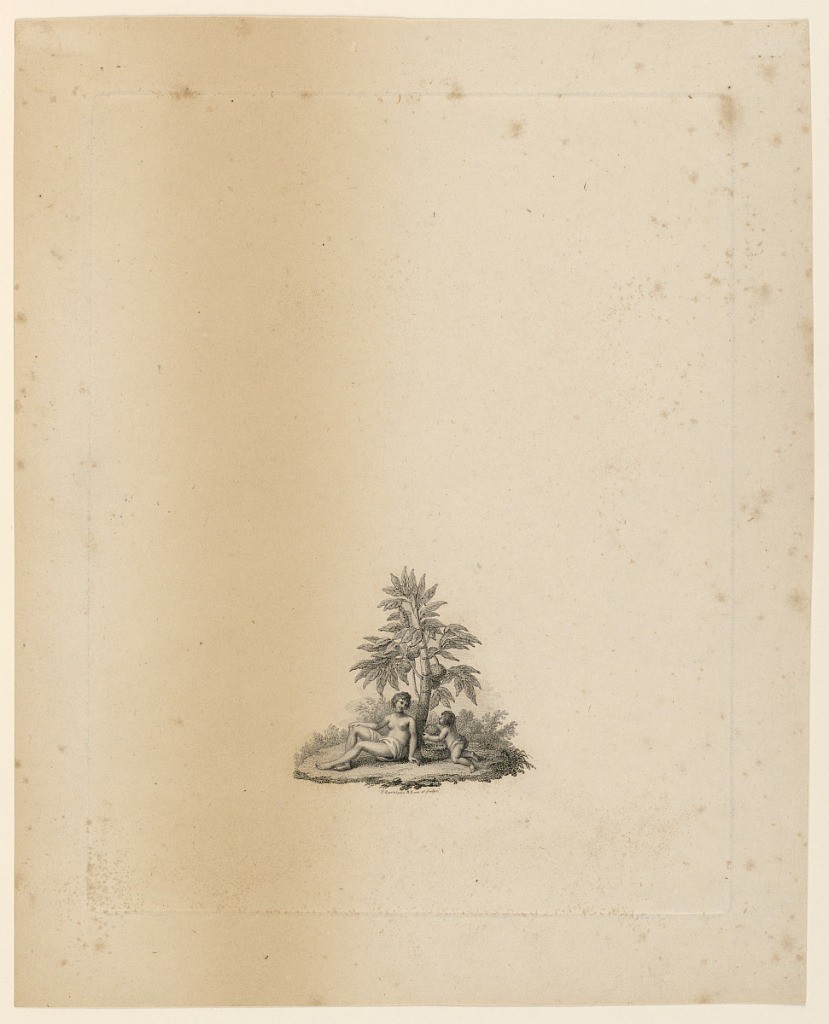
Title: Vignette for "The Gardens" of the Abbé de Lille
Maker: Francesco Bartolozzi, Italian, active England, 1727–1815
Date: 1798
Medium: Etching with line engraving on paper
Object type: Print
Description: A Woman and a Child Under a Palm Tree.